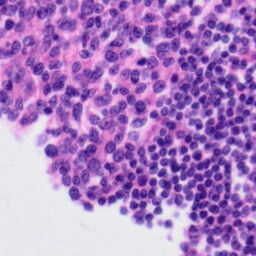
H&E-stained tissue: Tonsil